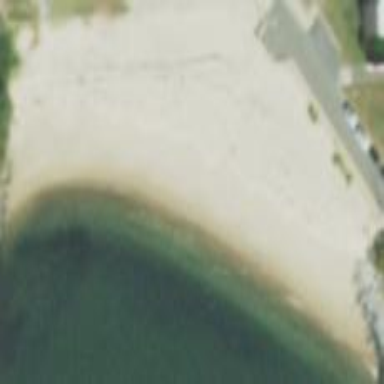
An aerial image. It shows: Scenic beach with natural beauty.